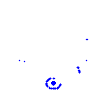
Particle: electron